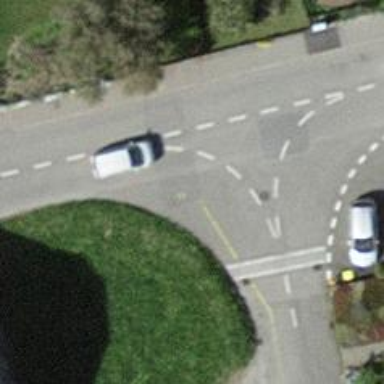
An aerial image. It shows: Unmarked road crossing.